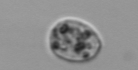
Label: Amoeba